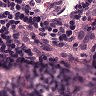
Metastatic tissue present: no